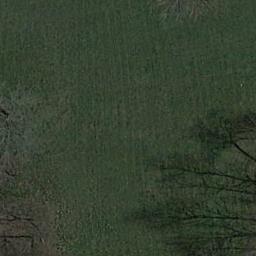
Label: meadow